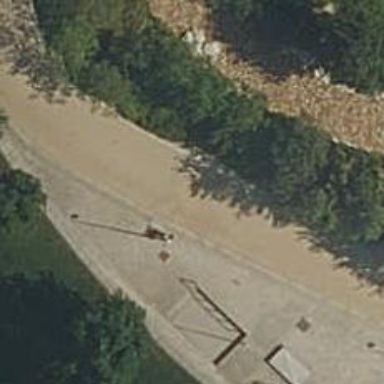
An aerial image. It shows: Concrete footway.